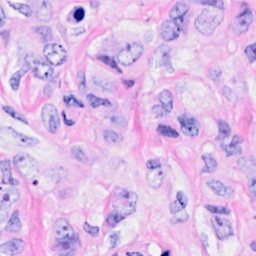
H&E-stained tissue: Breast